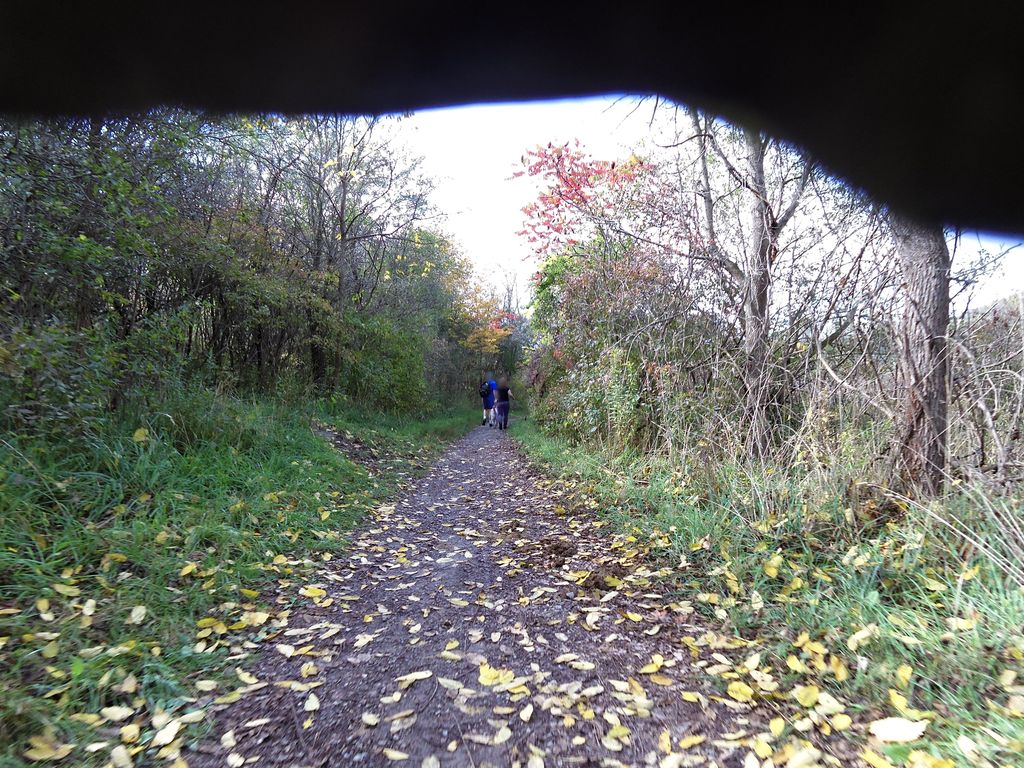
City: hamilton